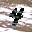
Label: 4